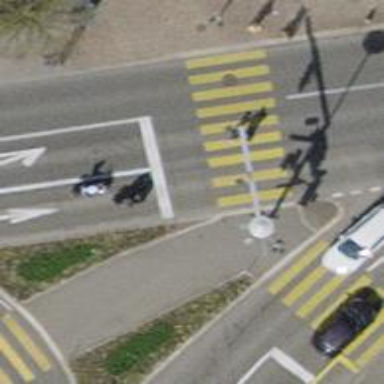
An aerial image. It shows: Crossing with traffic signals.